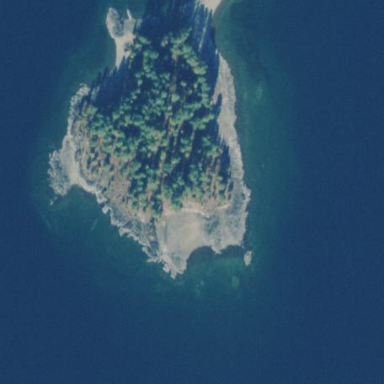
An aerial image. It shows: Island.